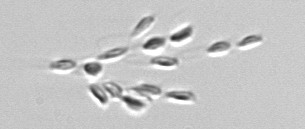
Label: Dinobryon